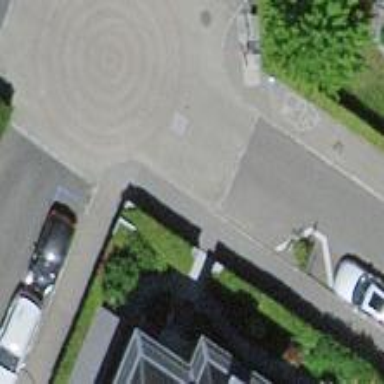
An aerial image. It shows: Living street paved with paving stones.